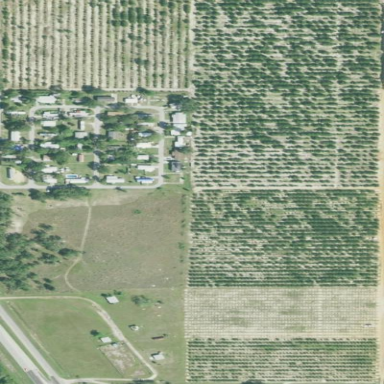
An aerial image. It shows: Orchard.